Question: Edited after resolution for clarity.
I'd like to change the hover color over a button from the default blue to another color. I would like to do this without having to completely redefine all the CSS for the button. I only want to override the hover color, leaving the remaining defaults in place.
Pics:
Normally, it's this:
I want to change the highlight color on hover.
EDIT:
Have tried:
'''
.Cancel:hover
{
background: linear-gradient(black, white); //Tried these separately
background-color:Red;
}
'''
and the button markup:
'''
<asp:Button ID="btnPprGrdsCancelRefresh" runat="server" Text="Cancel/Refresh" CssClass="Cancel" />
'''
The linear gradient appears to not be doing anything, and the background color changes the color of the button, not the mask over the button.
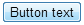
Answer: The <URL> pseudo-class does that:
'''
button:hover {
background-color: #f00;
}
'''
However, styling form controls is usually tricky. If you're trying to let the browser render the buttons with its default styles, then just change the background-color on hover, it's not going to work; other properties (like borders) will also change, <URL>. You have to choose between letting the browser and operating system decide how the control will look, on all states, or create your own styles for every state.